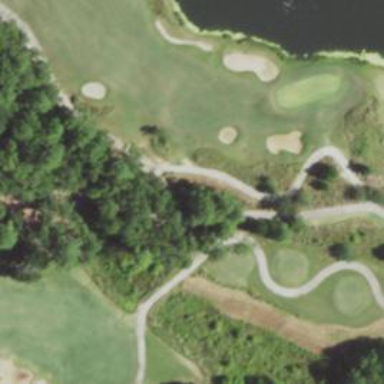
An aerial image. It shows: Footway that serves as golf path.